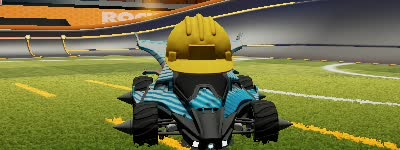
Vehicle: aftershock